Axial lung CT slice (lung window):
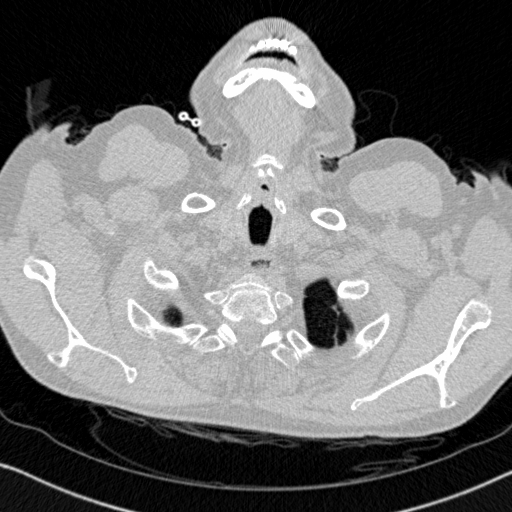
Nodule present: no